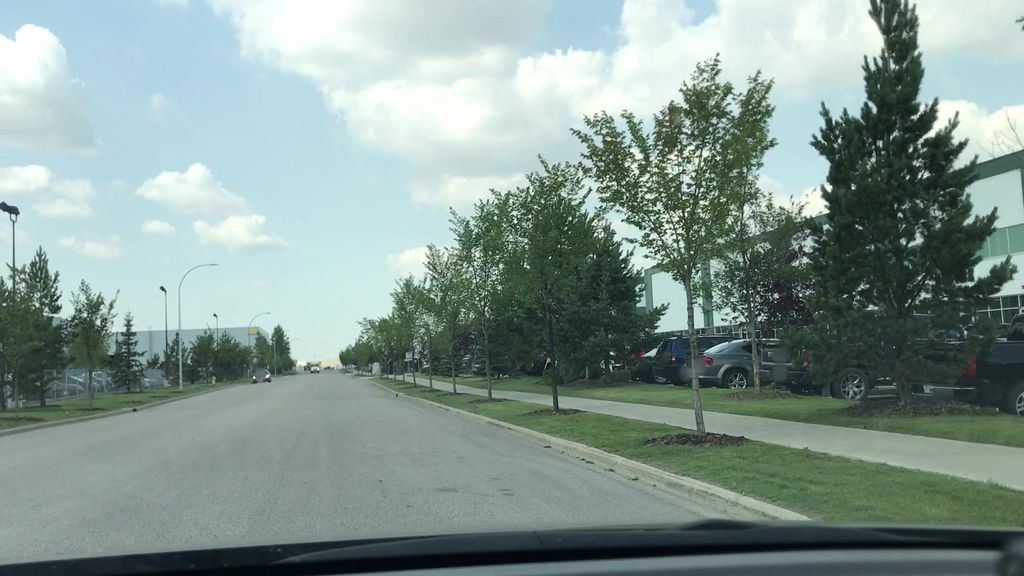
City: edmonton